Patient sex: M
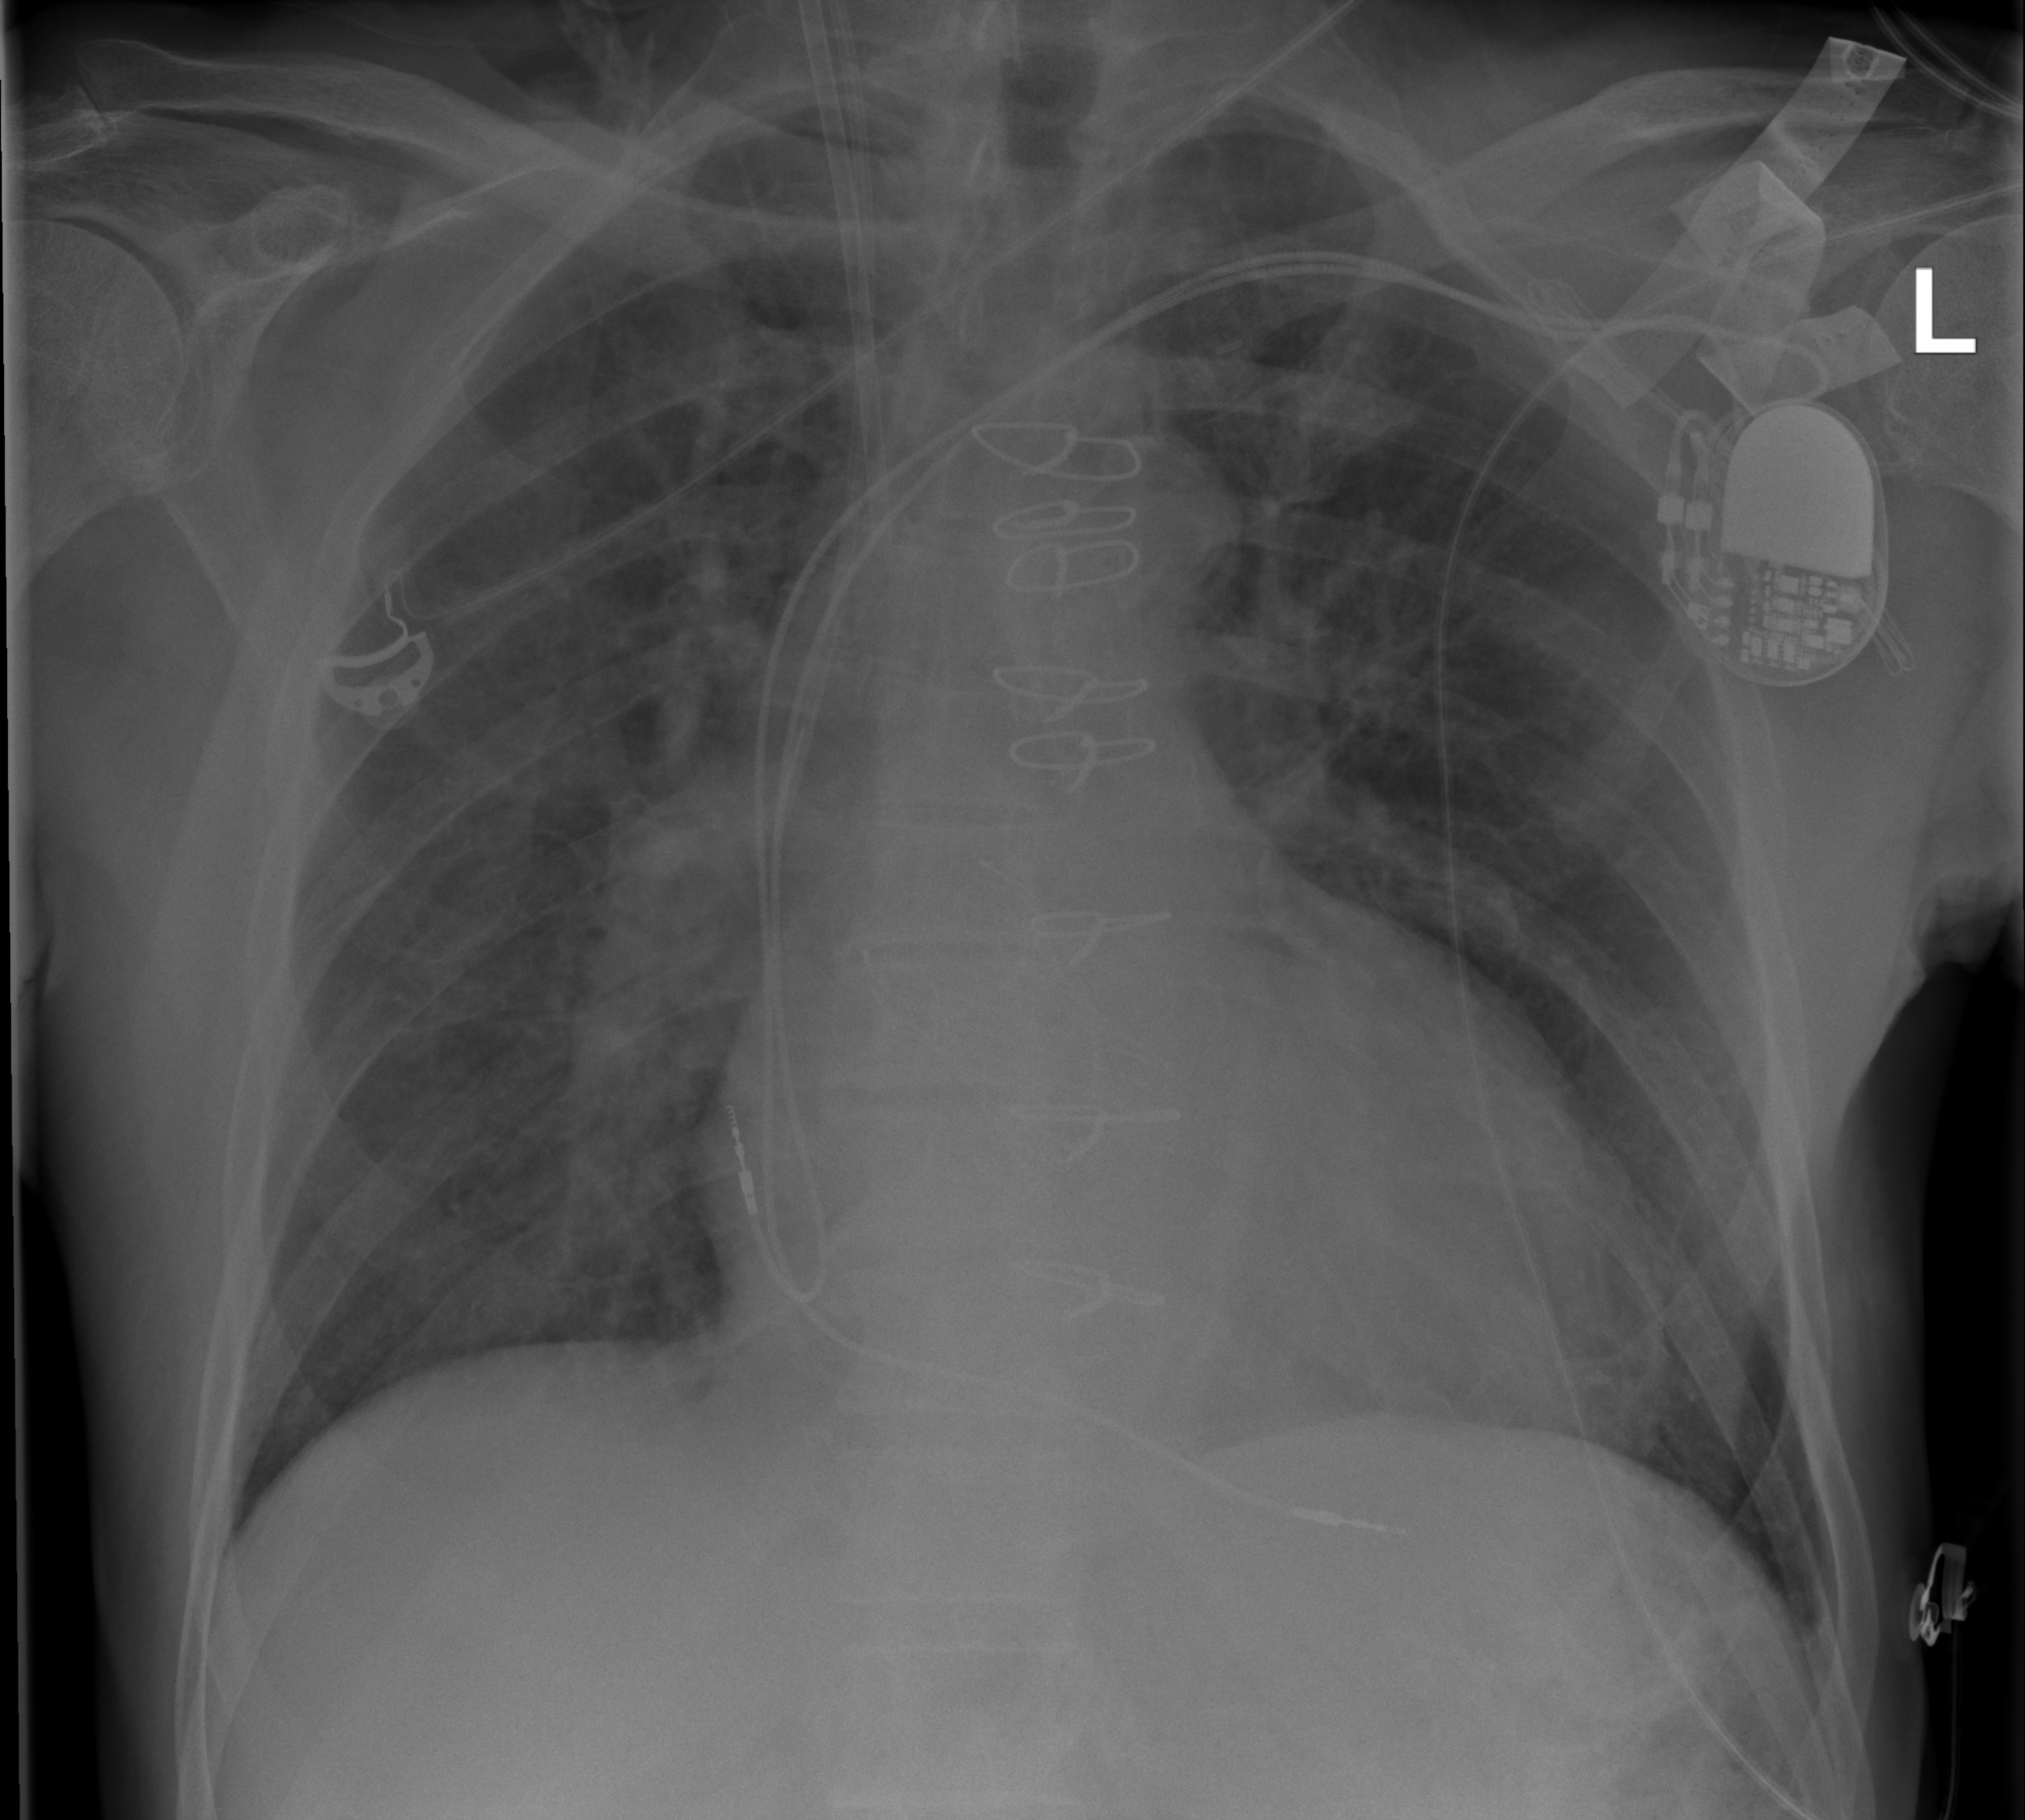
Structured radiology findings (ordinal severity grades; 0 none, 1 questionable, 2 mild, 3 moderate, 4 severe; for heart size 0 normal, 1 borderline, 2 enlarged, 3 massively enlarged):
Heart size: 2
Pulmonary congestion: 2
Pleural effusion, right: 0
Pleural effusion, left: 0
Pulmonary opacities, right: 2
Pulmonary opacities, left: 2
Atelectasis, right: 0
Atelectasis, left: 0